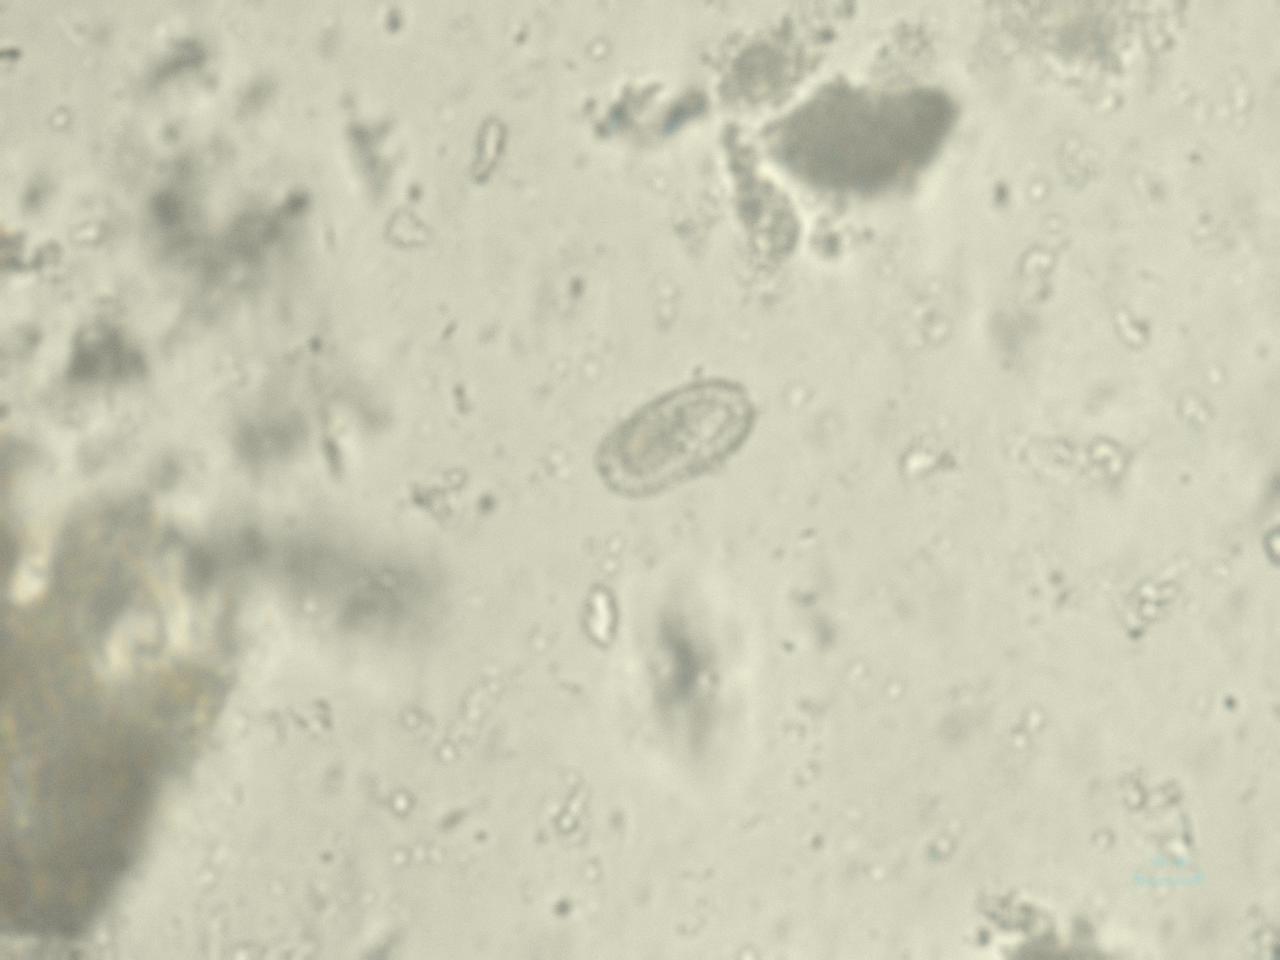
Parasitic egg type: Capillaria philippinensis